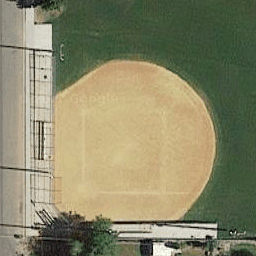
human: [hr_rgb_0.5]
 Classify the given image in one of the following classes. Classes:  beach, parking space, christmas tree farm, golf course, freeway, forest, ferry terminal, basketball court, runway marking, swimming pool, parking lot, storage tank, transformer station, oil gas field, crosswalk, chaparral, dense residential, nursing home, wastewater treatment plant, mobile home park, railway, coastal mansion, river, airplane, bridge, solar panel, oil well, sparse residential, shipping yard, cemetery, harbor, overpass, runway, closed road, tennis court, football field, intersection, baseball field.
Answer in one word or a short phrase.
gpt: baseball field